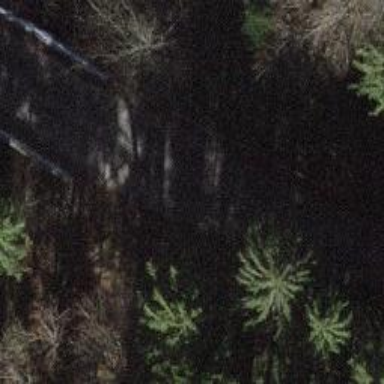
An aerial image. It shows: Unclassified road on bridge.